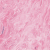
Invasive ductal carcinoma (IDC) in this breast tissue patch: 0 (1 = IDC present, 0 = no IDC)